Question: How can I do something like that?

I didn't find any appropriate object in the Interface Builder library.
Any thoughts?
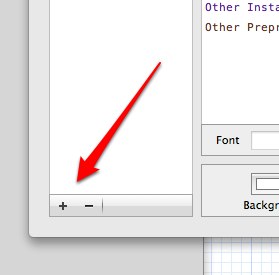
Answer: The best way that i found is to use NSSegmentedControl.
after you dragged it on the canvas, you should configure its style:
'''
Style: Small Square
Mode: Select Momentary
'''
looks better. Now use "image" field to set and . Make sure that label field is empty.
Ok, we have "", "" and one empty segment. To prevent the latest one to be selected by the user, select it from pop up and turn off check box (located next to label).
And lastly, what we have to do is set of first two segments to make them square.
1. Go to Size inspector
2. Select Segment 0
3. Turn off "Fixed" checkbox (segment should immediately autoresize to fit image)
4. Select Segment 1 and repeat number 3
5. Now as you resize control, only last segment will change width
6. Put it at the bottom of your table view and resize as well.
Enjoy ;)